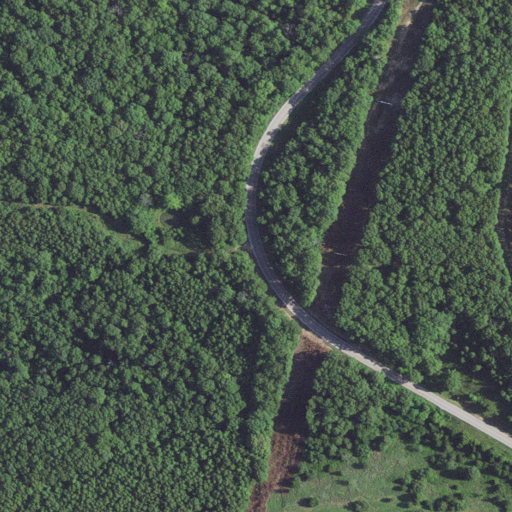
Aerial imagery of mountain in Missouri named Murder Rock containing deciduous forest, open development, low intensity development, and mixed forest